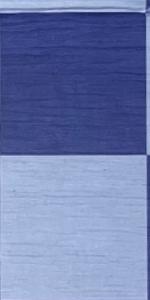
Label: Empty